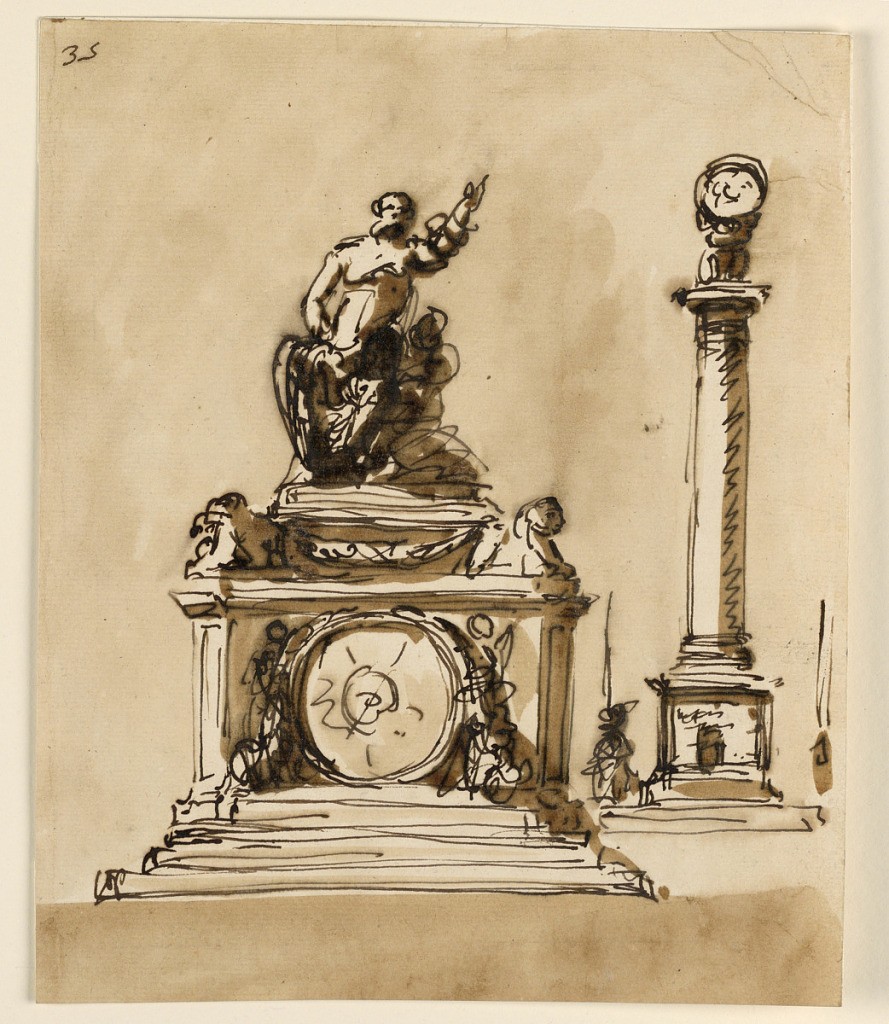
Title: Timepieces
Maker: Giuseppe Barberi, Italian, 1746–1809
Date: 1746–1809
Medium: Pen and brown ink, brush and brown wash on off-white laid paper, lined
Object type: Drawing
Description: Design for timepieces.